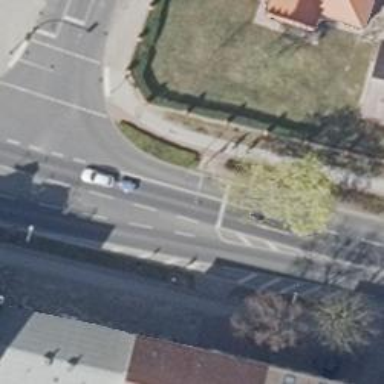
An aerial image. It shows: Road with traffic signals at crossing.